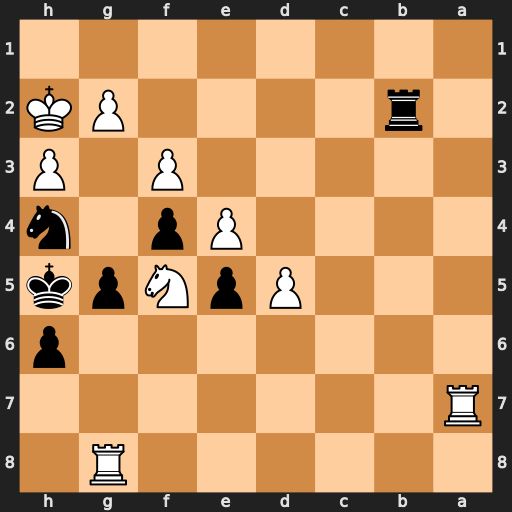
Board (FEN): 6R1/R7/7p/3PpNpk/4Pp1n/5P1P/1r4PK/8
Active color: b
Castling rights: -
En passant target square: -
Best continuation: Nxf3+ Kh1 Rb1#